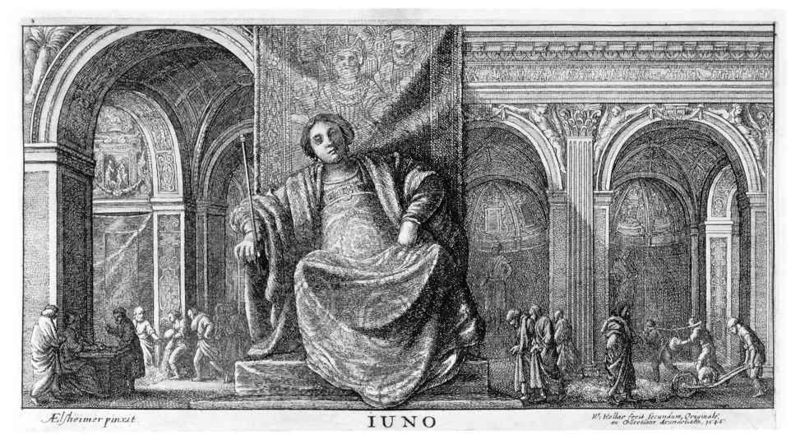
Titel: Juno
Künstler: Wenzel Hollar
Standort: Karlsruhe
Institution: Staatliche Kunsthalle Karlsruhe
Schlagwörter: hand, mann, schatten, umhang, weiß, menschen, sitzen, frau, kleid, licht, marmor, männer, schwarz, säulen, tisch, zeichnung, blick, gebäude, haus, schloss, malerei, teppich, architektur, falten, stein, innenraum, vorhang, kirche, gewand, sessel, sitzend, händler, arbeit, bauern, karren, stock, skulptur, statue, relief, schrift, sitz, bogen, stab, arbeiten, grafik, klein, pilaster, saal, arbeiter, karre, rundbogen, schubkarre, wagen, arch, arches, chair, church, cleric, column, columns, hall, kaiser, king, könig, men, palace, people, pope, religious, robes, thron, throne, white, black, dress, gray, grey, painting, portrait, room, seat, sit, sitting, woman, gobelin, wandteppich, wandmalerei, tepich, gown, print, tapestry, stuck, stufe, plastik, abbild, gestalt, halle, bögen, gang, gewölbe, orient, palast, groß, druck, schwarz-weiß, radierung, stich, volk, herrscher, allegorie, göttin, kopie, kapitelle, rom, fries, römer, gesims, archivolten, kreuzgewölbe, lässig, gefangene, man, rundbögen, fresken, building, house, kanneluren, prozession, tempel, kassetten, königin, juno, drawing, black and white, castle, etching, sketch, wandbehang, sklaven, paintings, writing, herscher, zepter, szepter, kapitel, friese, royal, arkanthus, nischen, torbögen, temple, draft, pencil, personal, religion, god, goddess, herrschert, pillar, prozesion, work, working, halbrelief, trhon, stick, scepter, staff, thrown, frieze, tonnen, egge, chruch, wheel, text, big, workers, knee, wheels, middle age, slave, iuno, elsheimer, halo, catholic, queen, knees, auflagen, fat, götterbild, arcade, ruler, power, slaves, 1600, title, citizen, giant, slavery, sculptre, judge, huge, adam elsheimer, arebiter, rod, sat, june, römer torbögen gott, juno gott, groü, göttin juno, altheimer, kjklj, sceptar, bishop, allegorese, plynth